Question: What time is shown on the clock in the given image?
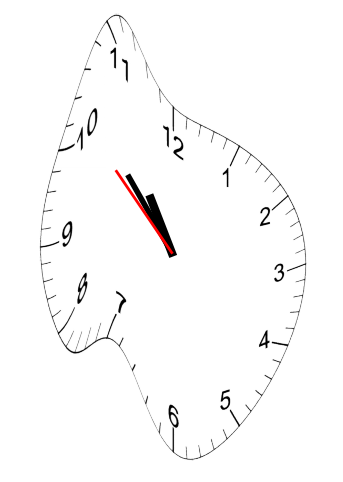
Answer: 10:52:52